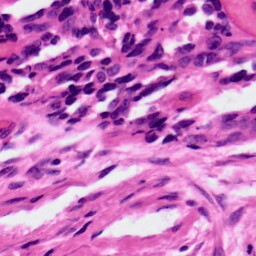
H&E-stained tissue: Ovarian